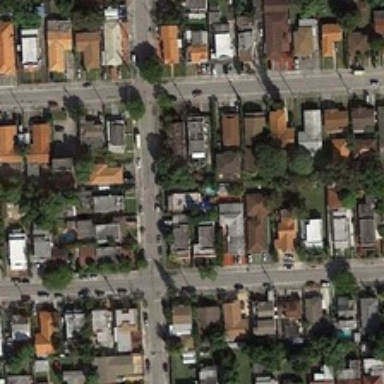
Many buildings and many green trees are in a dense residential area .